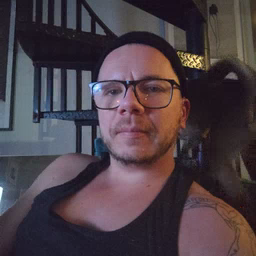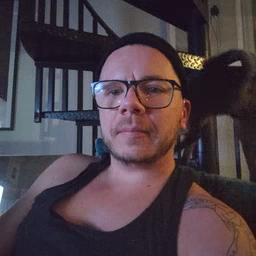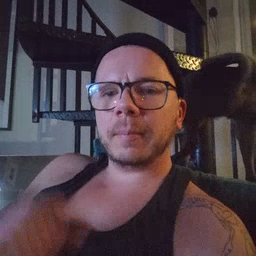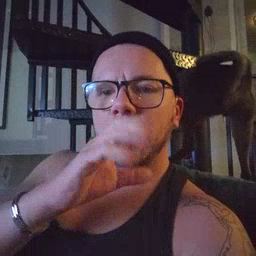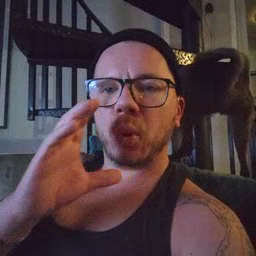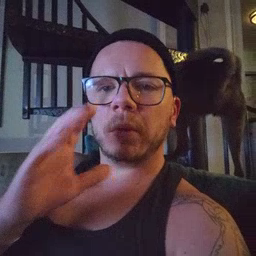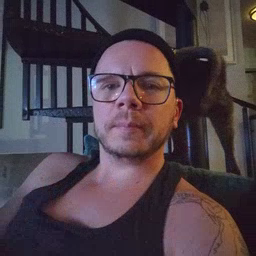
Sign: balloon